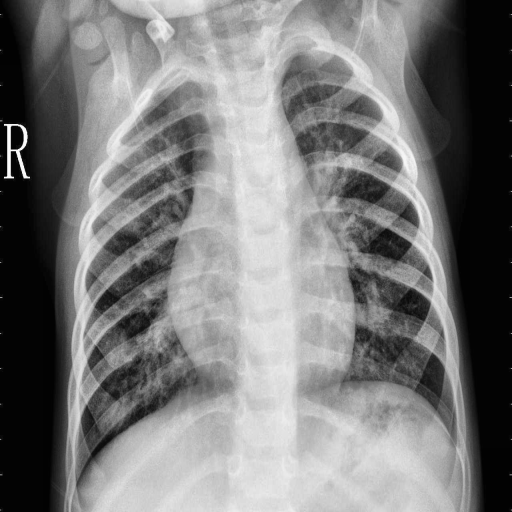
Finding: PNEUMONIA